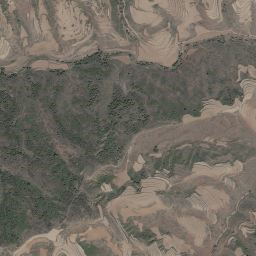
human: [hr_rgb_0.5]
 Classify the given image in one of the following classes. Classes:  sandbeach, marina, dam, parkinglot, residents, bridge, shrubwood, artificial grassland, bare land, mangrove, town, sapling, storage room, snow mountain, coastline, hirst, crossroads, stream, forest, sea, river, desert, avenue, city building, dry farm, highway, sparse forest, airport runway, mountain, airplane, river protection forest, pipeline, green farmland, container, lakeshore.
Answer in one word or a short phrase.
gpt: mountain